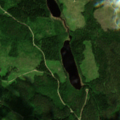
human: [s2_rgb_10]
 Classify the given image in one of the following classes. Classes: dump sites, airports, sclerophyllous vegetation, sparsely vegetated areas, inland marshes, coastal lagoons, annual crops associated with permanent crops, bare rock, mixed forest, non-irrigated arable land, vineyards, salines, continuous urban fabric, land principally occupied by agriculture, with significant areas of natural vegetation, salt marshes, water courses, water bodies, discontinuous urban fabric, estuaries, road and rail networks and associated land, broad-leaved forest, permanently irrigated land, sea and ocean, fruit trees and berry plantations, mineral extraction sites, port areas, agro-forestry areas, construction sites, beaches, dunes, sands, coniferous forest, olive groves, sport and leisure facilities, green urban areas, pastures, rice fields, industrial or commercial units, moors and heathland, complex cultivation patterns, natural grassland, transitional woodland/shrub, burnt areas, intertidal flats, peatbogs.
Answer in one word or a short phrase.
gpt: coniferous forest, mixed forest, transitional woodland/shrub